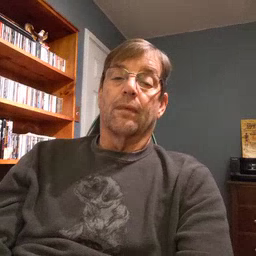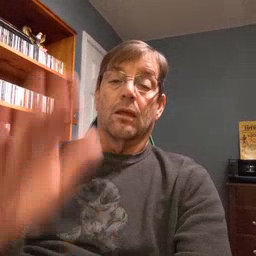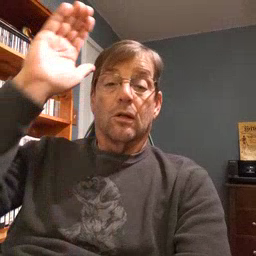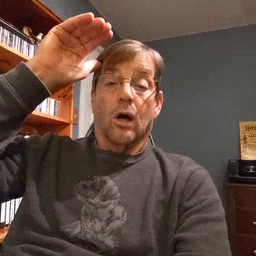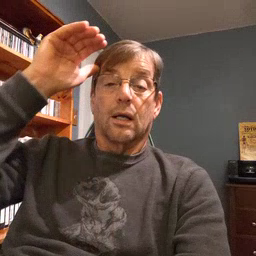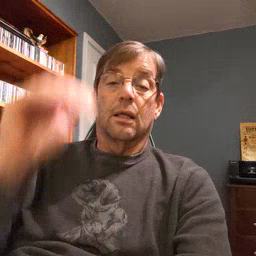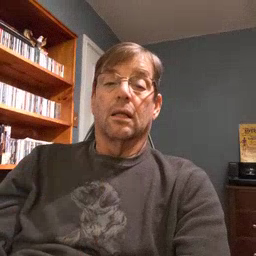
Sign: donkey